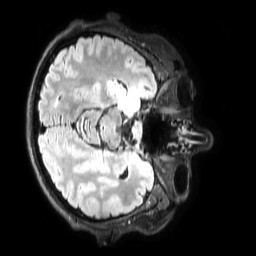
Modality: FLAIR
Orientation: axial
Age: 39
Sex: male
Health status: healthy
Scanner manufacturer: philips
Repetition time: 4.8 s
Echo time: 0.2884 s